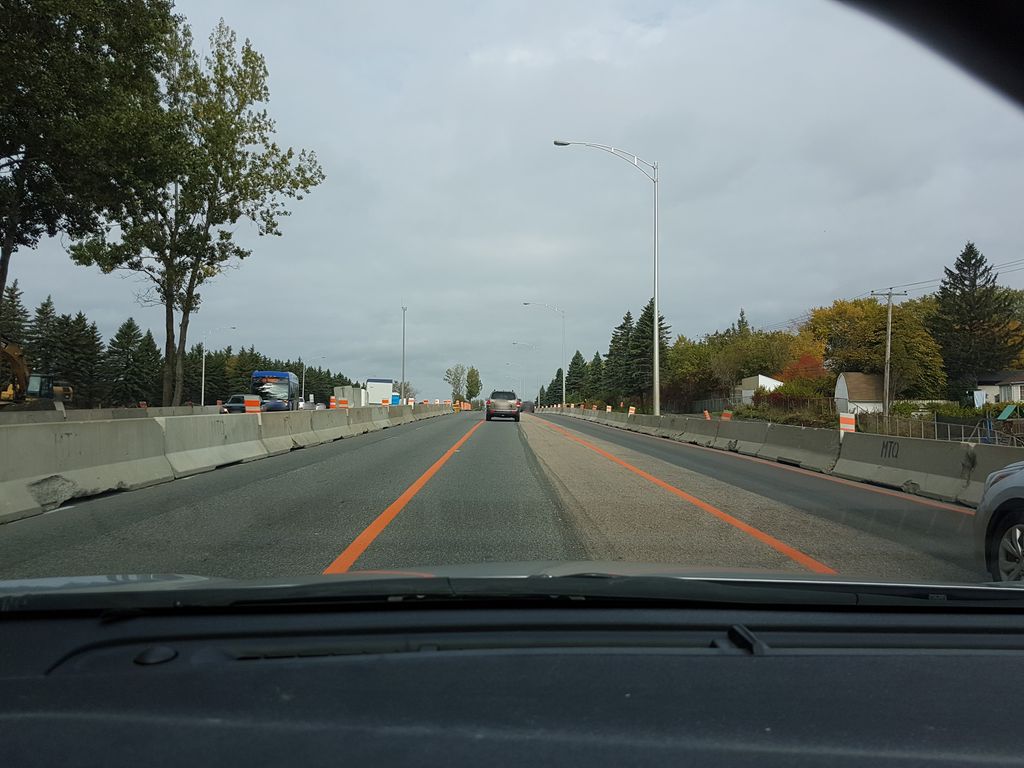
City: quebec_city